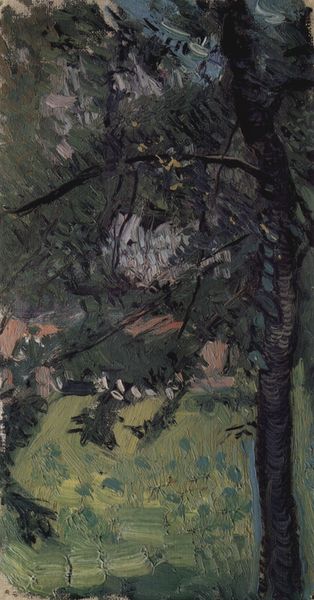
Titel: Wiese mit Häusern im Hintergrund
Künstler: Richard Gerstl
Standort: Wien
Institution: Sammlung Leopold
Schlagwörter: baum, blau, blätter, dunkel, gemälde, himmel, laub, schatten, weiß, wolken, bäume, gelb, grün, impressionismus, landschaft, äste, ausschnitt, bewegung, blumen, braun, bunt, frankreich, grau, hell, licht, orange, schwarz, skizze, blick, blüte, blüten, dach, gras, haus, park, rasen, rot, wiese, beige, flächig, hochformat, wand, rahmen, öl, ast, baumstamm, feld, häuser, hügel, natur, pappel, stamm, weide, wind, zweige, pastos, sonne, sträucher, boden, land, blatt, rosa, wald, garten, stillleben, schnell, sommer, fassade, studie, acker, fläche, dorf, dächer, mauer, ziegel, farbe, violett, linien, van gogh, rand, tannen, ölgemälde, blue, oil, red, white, black, dark, duktus, green, jugendstil, modern, olive, painting, symbolism, impressionistisch, nahaufnahme, flowers, japanese, pink, brown, plant, ölfarbe, grass, striche, impression, grünblau, punkte, corinth, lovis corinth, durchblick, zweig, schraffur, jugenstil, leinwand, tanne, pinsel, pinselstrich, flecken, diffus, wood, flower, blaugrün, sky, tree, rinde, building, field, house, landscape, nature, water, roof, sun, trees, pinselstriche, dicht, nadeln, evening, forest, light, pine, plants, wat, grü, texture, brushstroke, cezanne, dots, farbtupfer, impressionism, shadow, expressionist, sketch, birds, brau, swirl, wort, abstract, meadow, outside, rural, ungenau, day, monet, renoir, leaves, trunk, lawn, vertical, art, crop, detail, branches, impressionist, brush, brushstrokes, leaf, pale, outdoors, verzweigt, rough, shade, paint, impressionistic, leave, bäme, nordalpin, verästelt, branch, kill, tilt, gestural, strokes, tall, stem, woods, malerei, liebermann, foliage, natural, mood, cropped, geas, christmas, naturemort, brushwork, daylight, 1890, cezane, bark, cherry, painterly, vuillard, bonnard, slevogt, rustic, blur, treetrunk, abstrac, oils, smudge, clearing, limbs, cool colors, buds, brances, tilted, holes, jj, leeves, bracnh, dayligh, fuuuuuuuuuuuck, mortal combat, dabs, evident, white spots, hingeklatscht